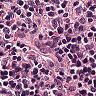
Metastatic tissue present: no